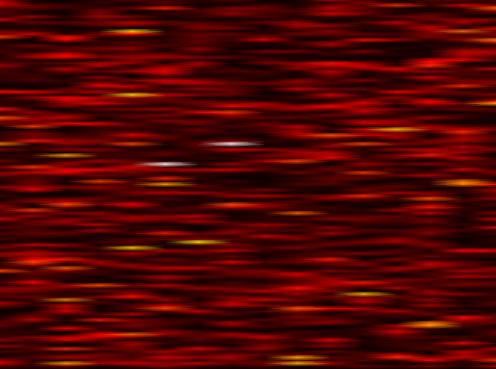
Label: UFMC